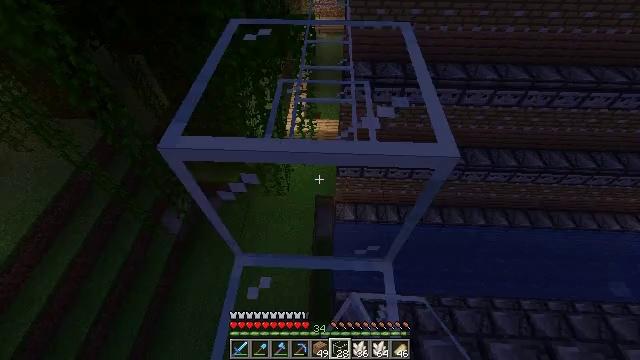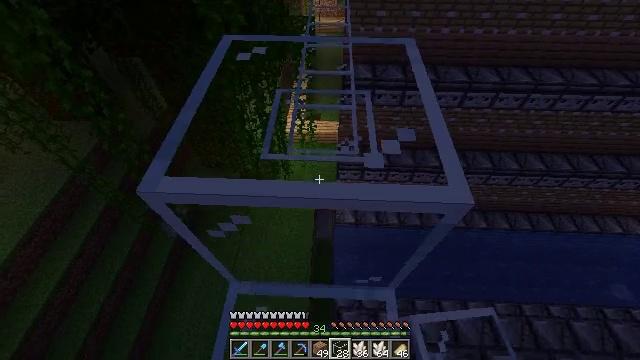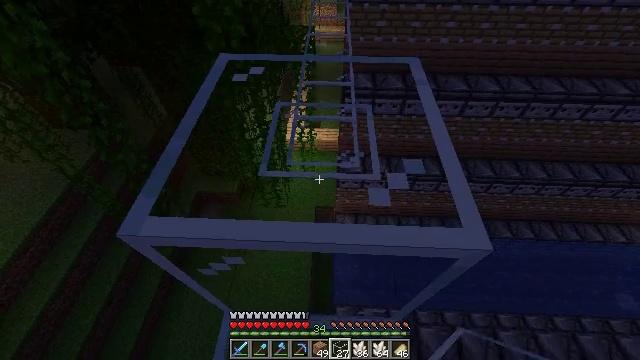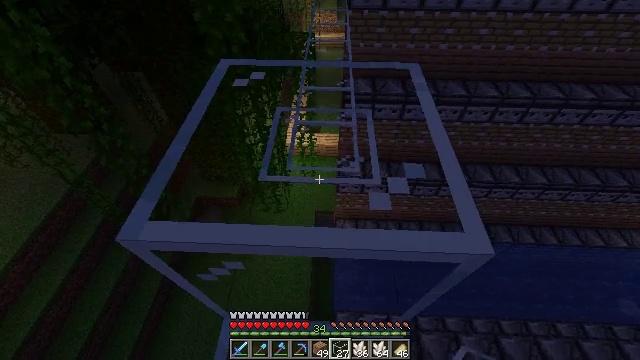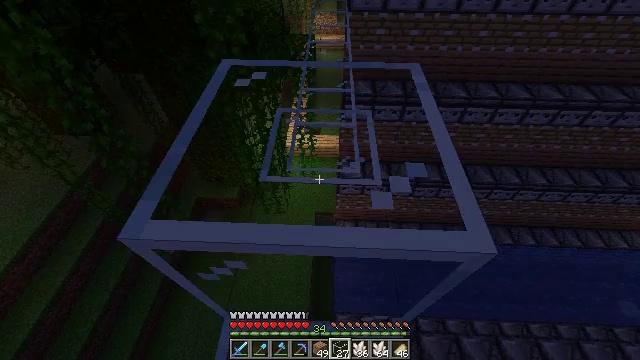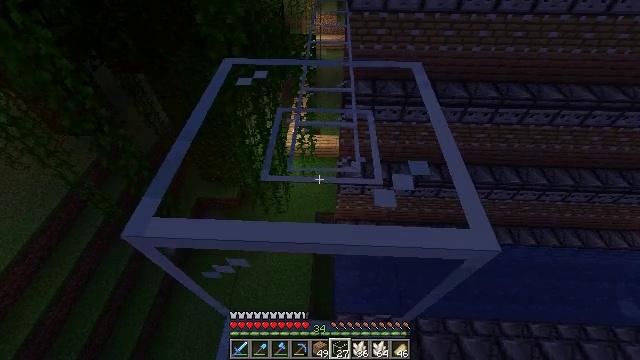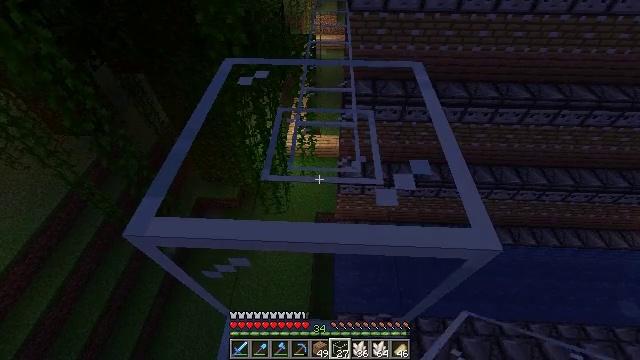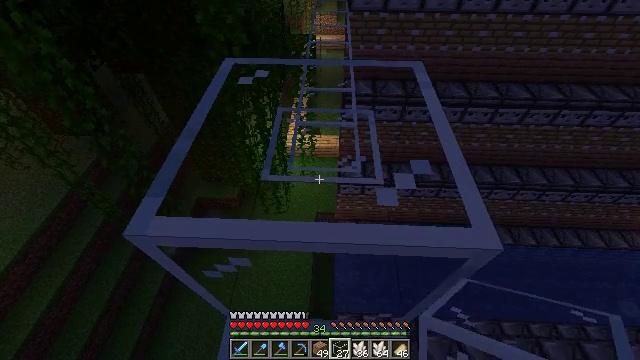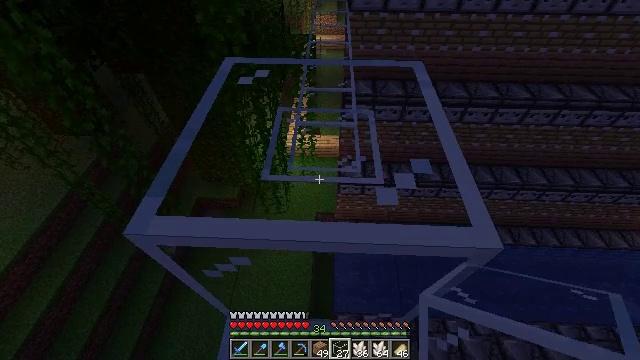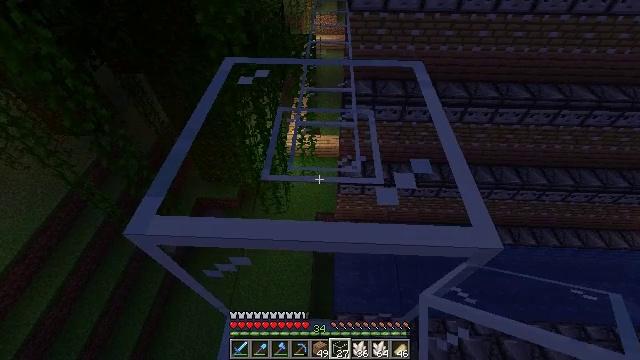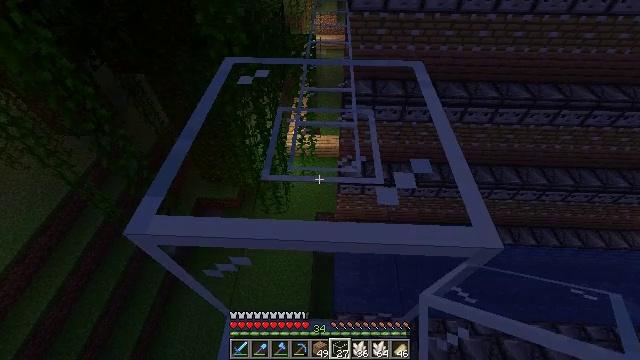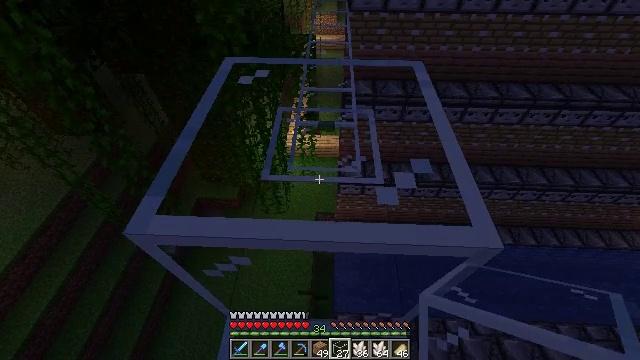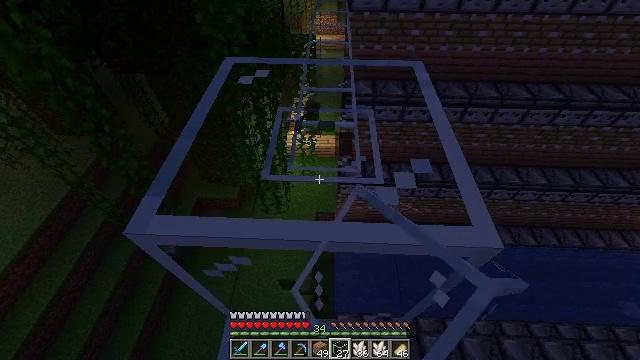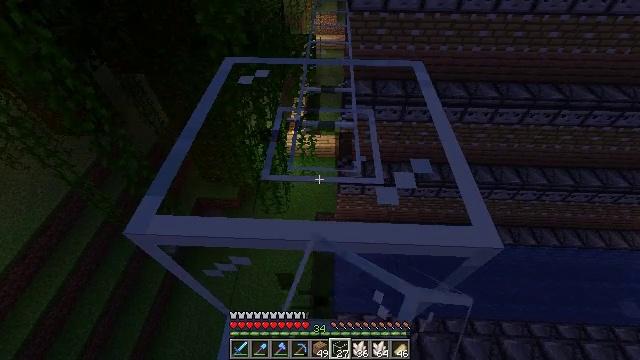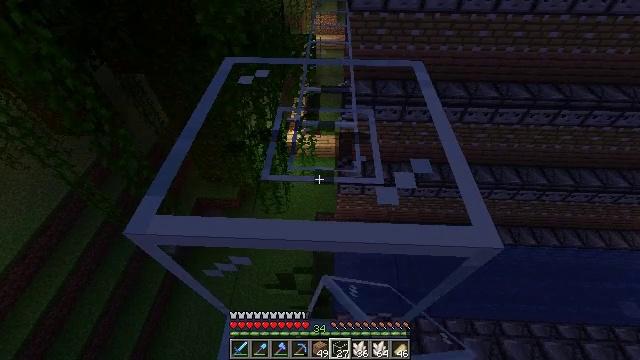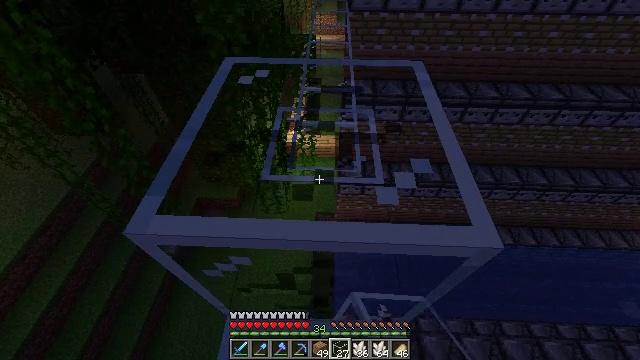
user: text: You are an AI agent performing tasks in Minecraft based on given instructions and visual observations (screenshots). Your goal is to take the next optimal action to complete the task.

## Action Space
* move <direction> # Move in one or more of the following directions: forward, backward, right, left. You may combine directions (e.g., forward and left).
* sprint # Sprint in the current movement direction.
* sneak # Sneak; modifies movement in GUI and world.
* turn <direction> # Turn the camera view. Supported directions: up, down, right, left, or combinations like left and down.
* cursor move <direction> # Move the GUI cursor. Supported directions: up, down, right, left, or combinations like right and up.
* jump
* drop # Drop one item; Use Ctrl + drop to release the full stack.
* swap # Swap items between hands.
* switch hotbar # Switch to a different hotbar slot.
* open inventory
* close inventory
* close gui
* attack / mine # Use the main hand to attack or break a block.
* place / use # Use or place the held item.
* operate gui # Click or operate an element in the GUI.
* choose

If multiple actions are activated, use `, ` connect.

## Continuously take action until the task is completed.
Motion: motion action
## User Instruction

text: Break the glass block.
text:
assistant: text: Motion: move forward
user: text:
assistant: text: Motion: move forward, turn up
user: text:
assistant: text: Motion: move forward, turn up
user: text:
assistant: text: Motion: move forward
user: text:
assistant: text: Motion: move forward
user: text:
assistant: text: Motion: move forward
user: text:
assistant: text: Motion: no_op
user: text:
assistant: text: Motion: no_op
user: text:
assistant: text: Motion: no_op
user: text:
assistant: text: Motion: no_op
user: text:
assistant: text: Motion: attack / mine
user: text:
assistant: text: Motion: attack / mine
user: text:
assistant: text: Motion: attack / mine
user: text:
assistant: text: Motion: attack / mine
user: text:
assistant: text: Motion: attack / mine
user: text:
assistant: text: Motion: attack / mine
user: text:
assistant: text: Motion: attack / mine
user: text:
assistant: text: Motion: attack / mine
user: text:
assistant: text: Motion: attack / mine
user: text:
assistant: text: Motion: attack / mine
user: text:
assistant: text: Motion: attack / mine
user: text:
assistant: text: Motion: attack / mine
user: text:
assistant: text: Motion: attack / mine
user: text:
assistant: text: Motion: attack / mine